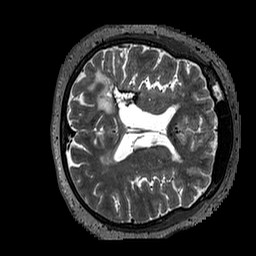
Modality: T2w
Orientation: axial
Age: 51
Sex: female
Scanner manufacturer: siemens
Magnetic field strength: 3 T
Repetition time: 3.2 s
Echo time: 0.567 s